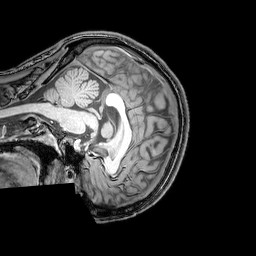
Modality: T1w
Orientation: sagittal
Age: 26
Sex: female
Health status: healthy
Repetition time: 0.081 s
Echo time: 0.037 s